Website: lowes
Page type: customer-info-address
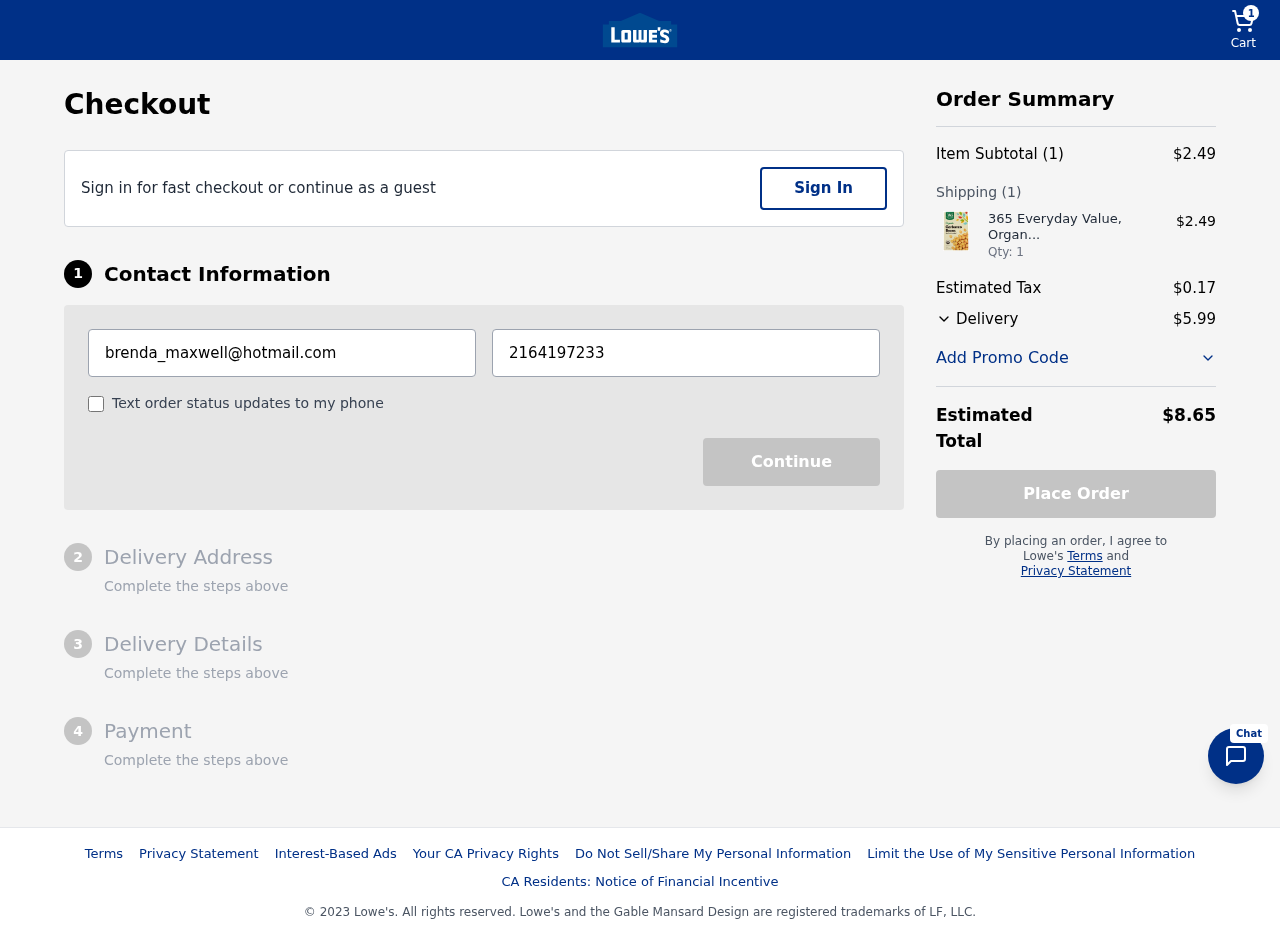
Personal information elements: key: PII_EMAIL
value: brenda_maxwell@hotmail.com
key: PII_PHONE
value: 2164197233
Product elements: key: PRODUCT1_NAME
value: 365 Everyday Value, Organic Garbanzo Beans, No Salt Added, 13.4 oz
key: PRODUCT1_PRICE
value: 2.49
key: PRODUCT1_QUANTITY
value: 1
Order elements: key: ORDER_NUM_ITEMS
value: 1
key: ORDER_SUBTOTAL
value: $2.49
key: ORDER_NUM_ITEMS2
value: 1
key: ORDER_TAX
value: $0.17
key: ORDER_SHIPPING_COST
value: $5.99
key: ORDER_TOTAL
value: $8.65